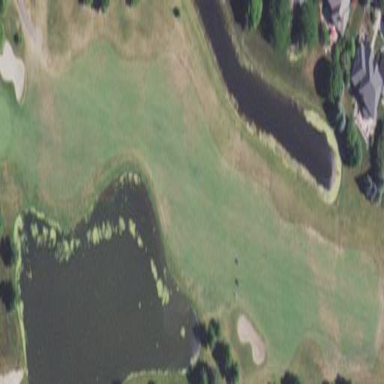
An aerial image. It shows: Grassy area designated as golf fairway.